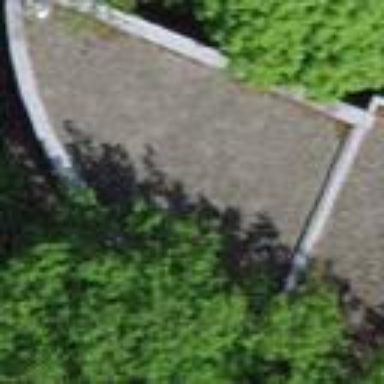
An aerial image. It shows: View of roof of building.